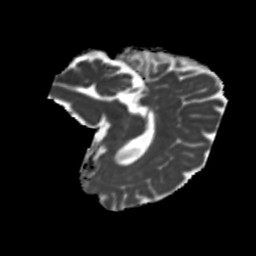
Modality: MD
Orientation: sagittal
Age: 36
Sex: female
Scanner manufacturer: siemens
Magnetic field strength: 3 T
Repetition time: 5.25 s
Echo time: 0.08 s